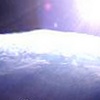
Label: sunburn